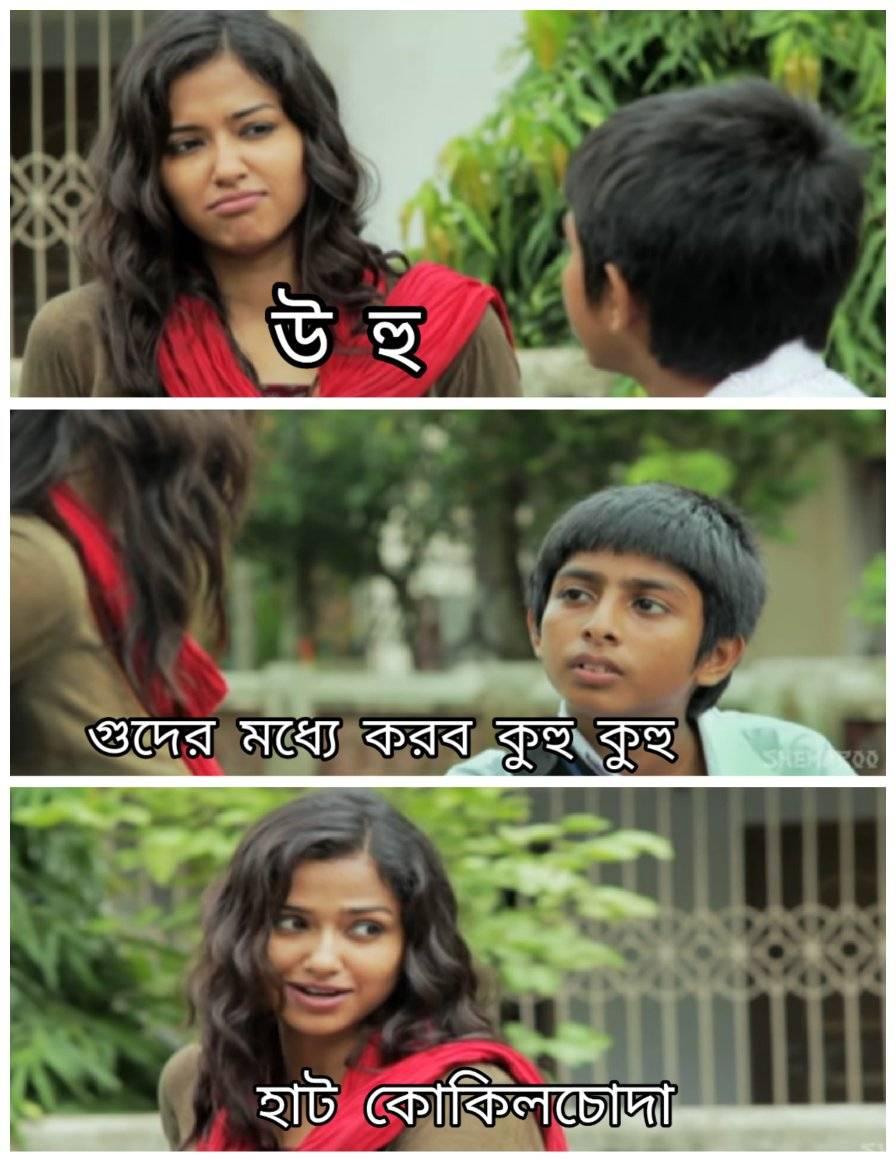
Caption: উ হু     গুদের মধ্যে করব কুহু কুহু       হাট কোকিলচোদা
Label: hate